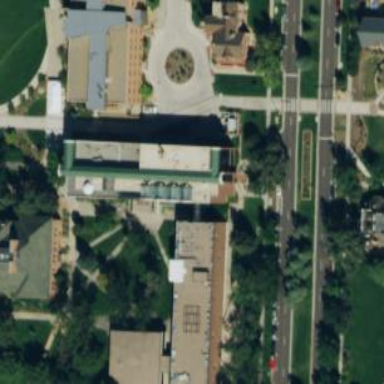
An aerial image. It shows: University building.